Question: I have been using @font-face for only web not mobile.
below code was work!! before update ie10...

font.css -> There is media-query.
iefont.css -> There is no media-query.
and I found that ie10 is not supported conditionl comment. (and ie11 too..)
and Also ie is not supported @font-face in media query...
In my case I have to use @font-face only web NOT mobile.
so I'm searching Various way..
for example..
if(//false){document.documentElement.className+=' ie10';}
or
if (Function('//')() && window.innerWidth >= 980) {
var link = document.createElement('link');
link.rel = 'stylesheet';
link.href = 'css/fonts.min.css';
document.getElementsByTagName('head')[0].appendChild(link);
}
-> these codes works but... only ie10 and it can not read @font-face but it can read just css.
and so on...(just like css)
I thought I can solve it by using css! but... maybe it will never solve by using css..
Anyone solve it? How can you solve it?
Please Help me..
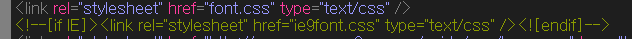
Answer: you can target ie mobile using conditional comments...the example below is how to target everything but ie mobile:
'''
<![if !IEMobile]>
<style> put your @font-face here </style>
<![endif]>
'''
if you still have to target ie10, you can use conditional compilation for targeting, which is almost exactly like conditional comments. you can see a working demo here: <URL>